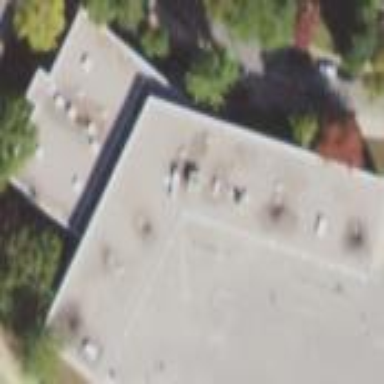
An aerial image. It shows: School.